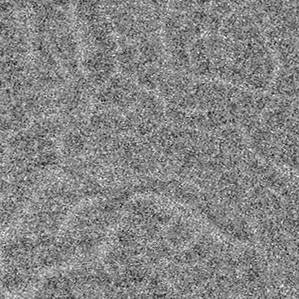
Label: frost